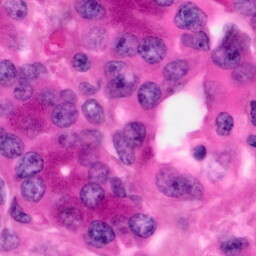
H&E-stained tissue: Pancreatic